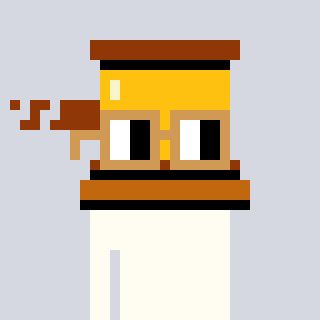
a pixel art character with square brown glasses, a gavel-shaped head and a peachy-colored body on a cool background